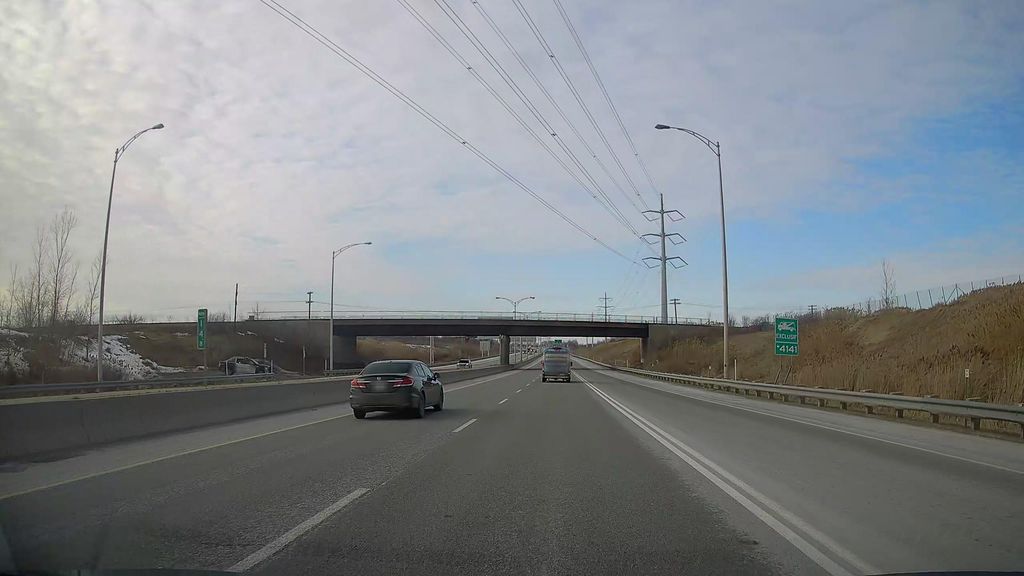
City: montreal